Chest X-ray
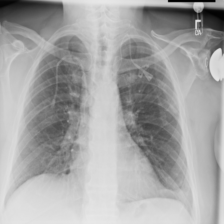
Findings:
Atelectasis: negative
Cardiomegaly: negative
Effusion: negative
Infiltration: negative
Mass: negative
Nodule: negative
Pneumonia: negative
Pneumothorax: negative
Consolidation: negative
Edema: negative
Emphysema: negative
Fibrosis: negative
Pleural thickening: negative
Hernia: negative